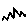
Label: zigzag